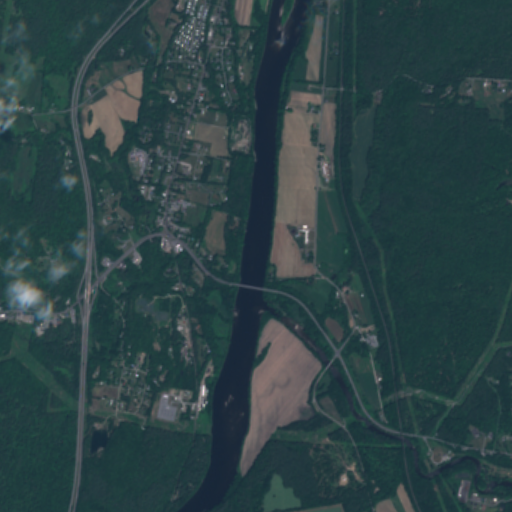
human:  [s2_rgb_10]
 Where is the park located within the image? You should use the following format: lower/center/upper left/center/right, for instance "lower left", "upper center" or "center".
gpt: The park is located in the center left of the image.
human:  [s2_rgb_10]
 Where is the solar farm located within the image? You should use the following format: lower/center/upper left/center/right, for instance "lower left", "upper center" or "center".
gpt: The solar farm is located in the center left of the image.
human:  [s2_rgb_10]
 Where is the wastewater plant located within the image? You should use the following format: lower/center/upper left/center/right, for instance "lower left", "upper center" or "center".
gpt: The wastewater plant is located in the lower right of the image.
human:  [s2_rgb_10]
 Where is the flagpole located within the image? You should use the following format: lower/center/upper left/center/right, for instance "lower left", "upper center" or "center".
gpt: The flagpole is located in the center left of the image.
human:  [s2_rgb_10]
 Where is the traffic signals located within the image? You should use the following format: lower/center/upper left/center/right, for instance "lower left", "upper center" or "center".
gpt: The traffic signals is located in the lower center of the image.
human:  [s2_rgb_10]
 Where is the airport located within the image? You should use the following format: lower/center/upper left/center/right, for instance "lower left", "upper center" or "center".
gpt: There is no airport in the image.